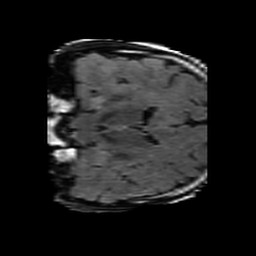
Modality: FLAIR
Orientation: coronal
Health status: ill
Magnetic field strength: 3 T